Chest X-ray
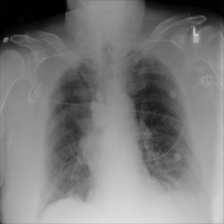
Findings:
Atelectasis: negative
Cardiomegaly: negative
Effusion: negative
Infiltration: negative
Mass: negative
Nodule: negative
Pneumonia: negative
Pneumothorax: negative
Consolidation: negative
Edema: negative
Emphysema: negative
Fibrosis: negative
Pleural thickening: negative
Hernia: negative